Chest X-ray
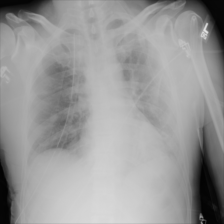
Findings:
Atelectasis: negative
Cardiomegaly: negative
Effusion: negative
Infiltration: negative
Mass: negative
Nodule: negative
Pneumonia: negative
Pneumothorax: negative
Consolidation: negative
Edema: negative
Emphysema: negative
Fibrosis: negative
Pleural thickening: negative
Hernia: negative